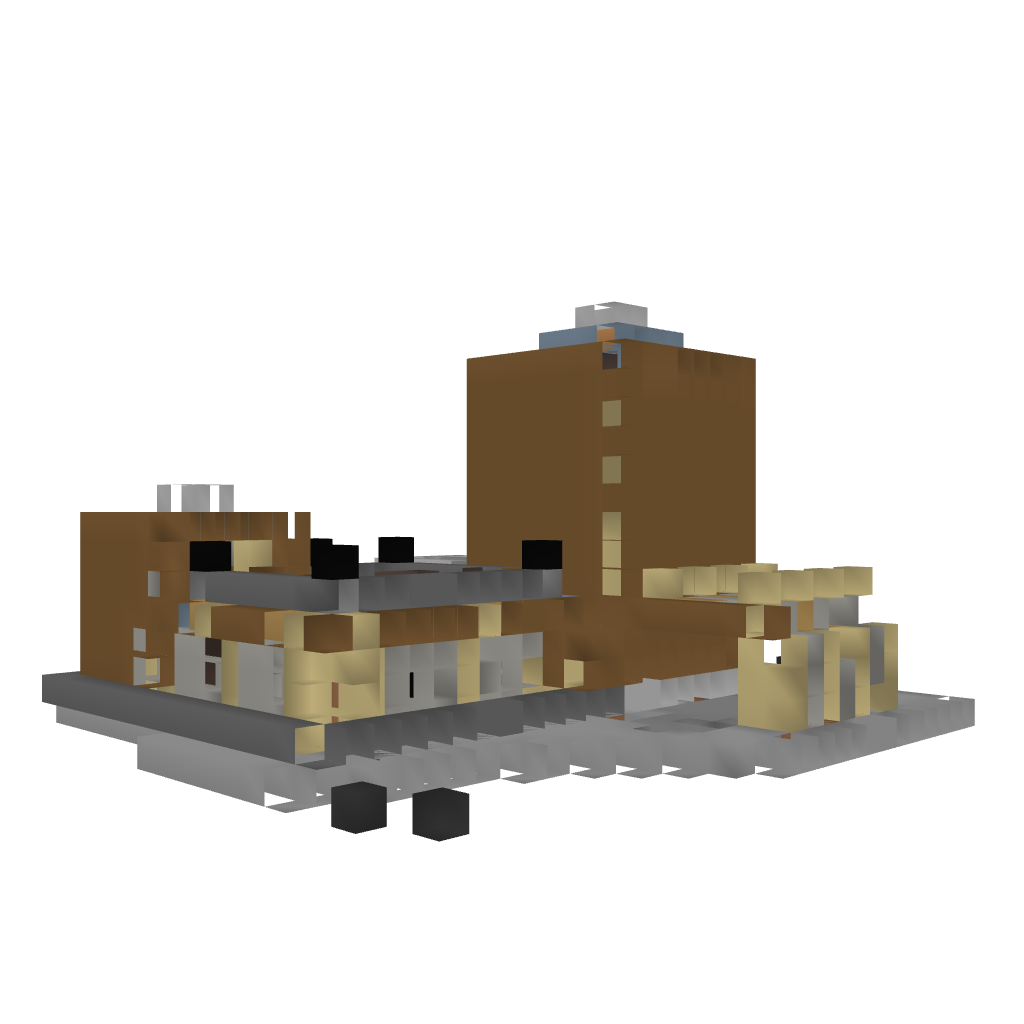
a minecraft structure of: Futurist-Wood-House